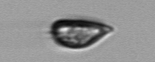
Label: Prorocentrum_triestinum